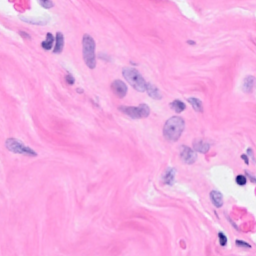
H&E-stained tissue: Breast